七年级 · 画法几何学
如图, 已知三点 $A, B, C$ 画直线 $A B$, 画射线 $A C$, 连接 $B C$, 按照上述语句画图正确的是 ( )
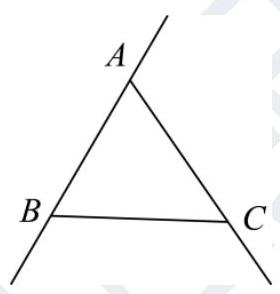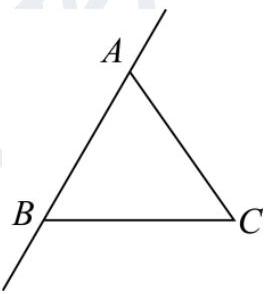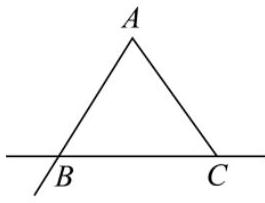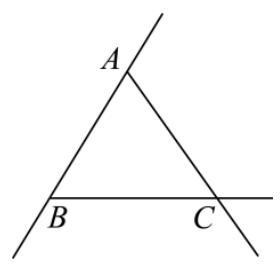
A.

B.

C.

D.

答案: A
解析: 解: 画直线 $A B$, 画射线 $A C$, 连接 $B C$, 如图所示: